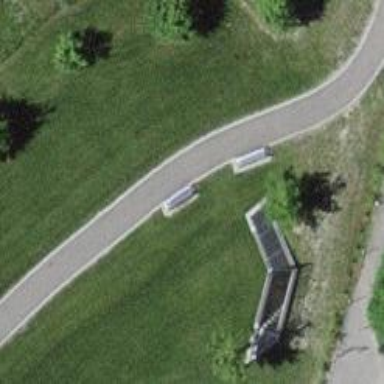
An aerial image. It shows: Bench.